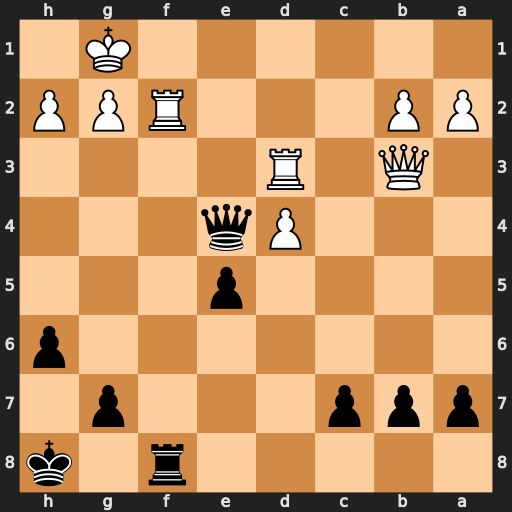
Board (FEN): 5r1k/ppp3p1/7p/4p3/3Pq3/1Q1R4/PP3RPP/6K1
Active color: b
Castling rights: -
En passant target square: -
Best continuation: Qe1+ Rf1 Qxf1#